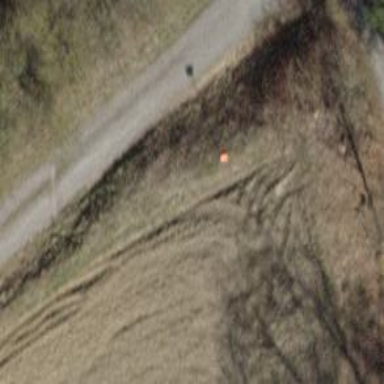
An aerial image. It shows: Object with orange color.